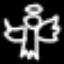
Label: angel